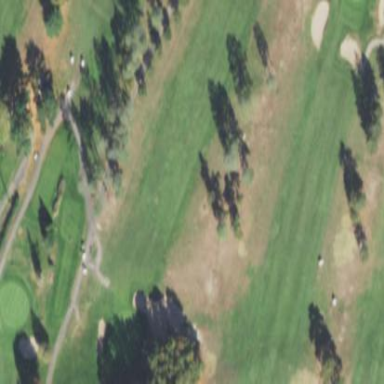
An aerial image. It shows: Rough grass area on golf course.